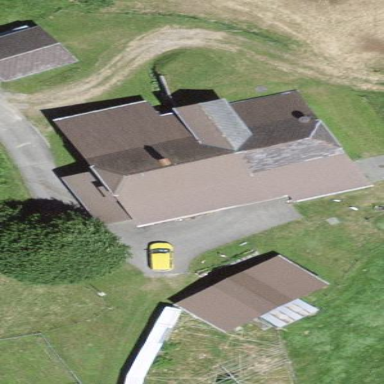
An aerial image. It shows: Farm building.